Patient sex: M
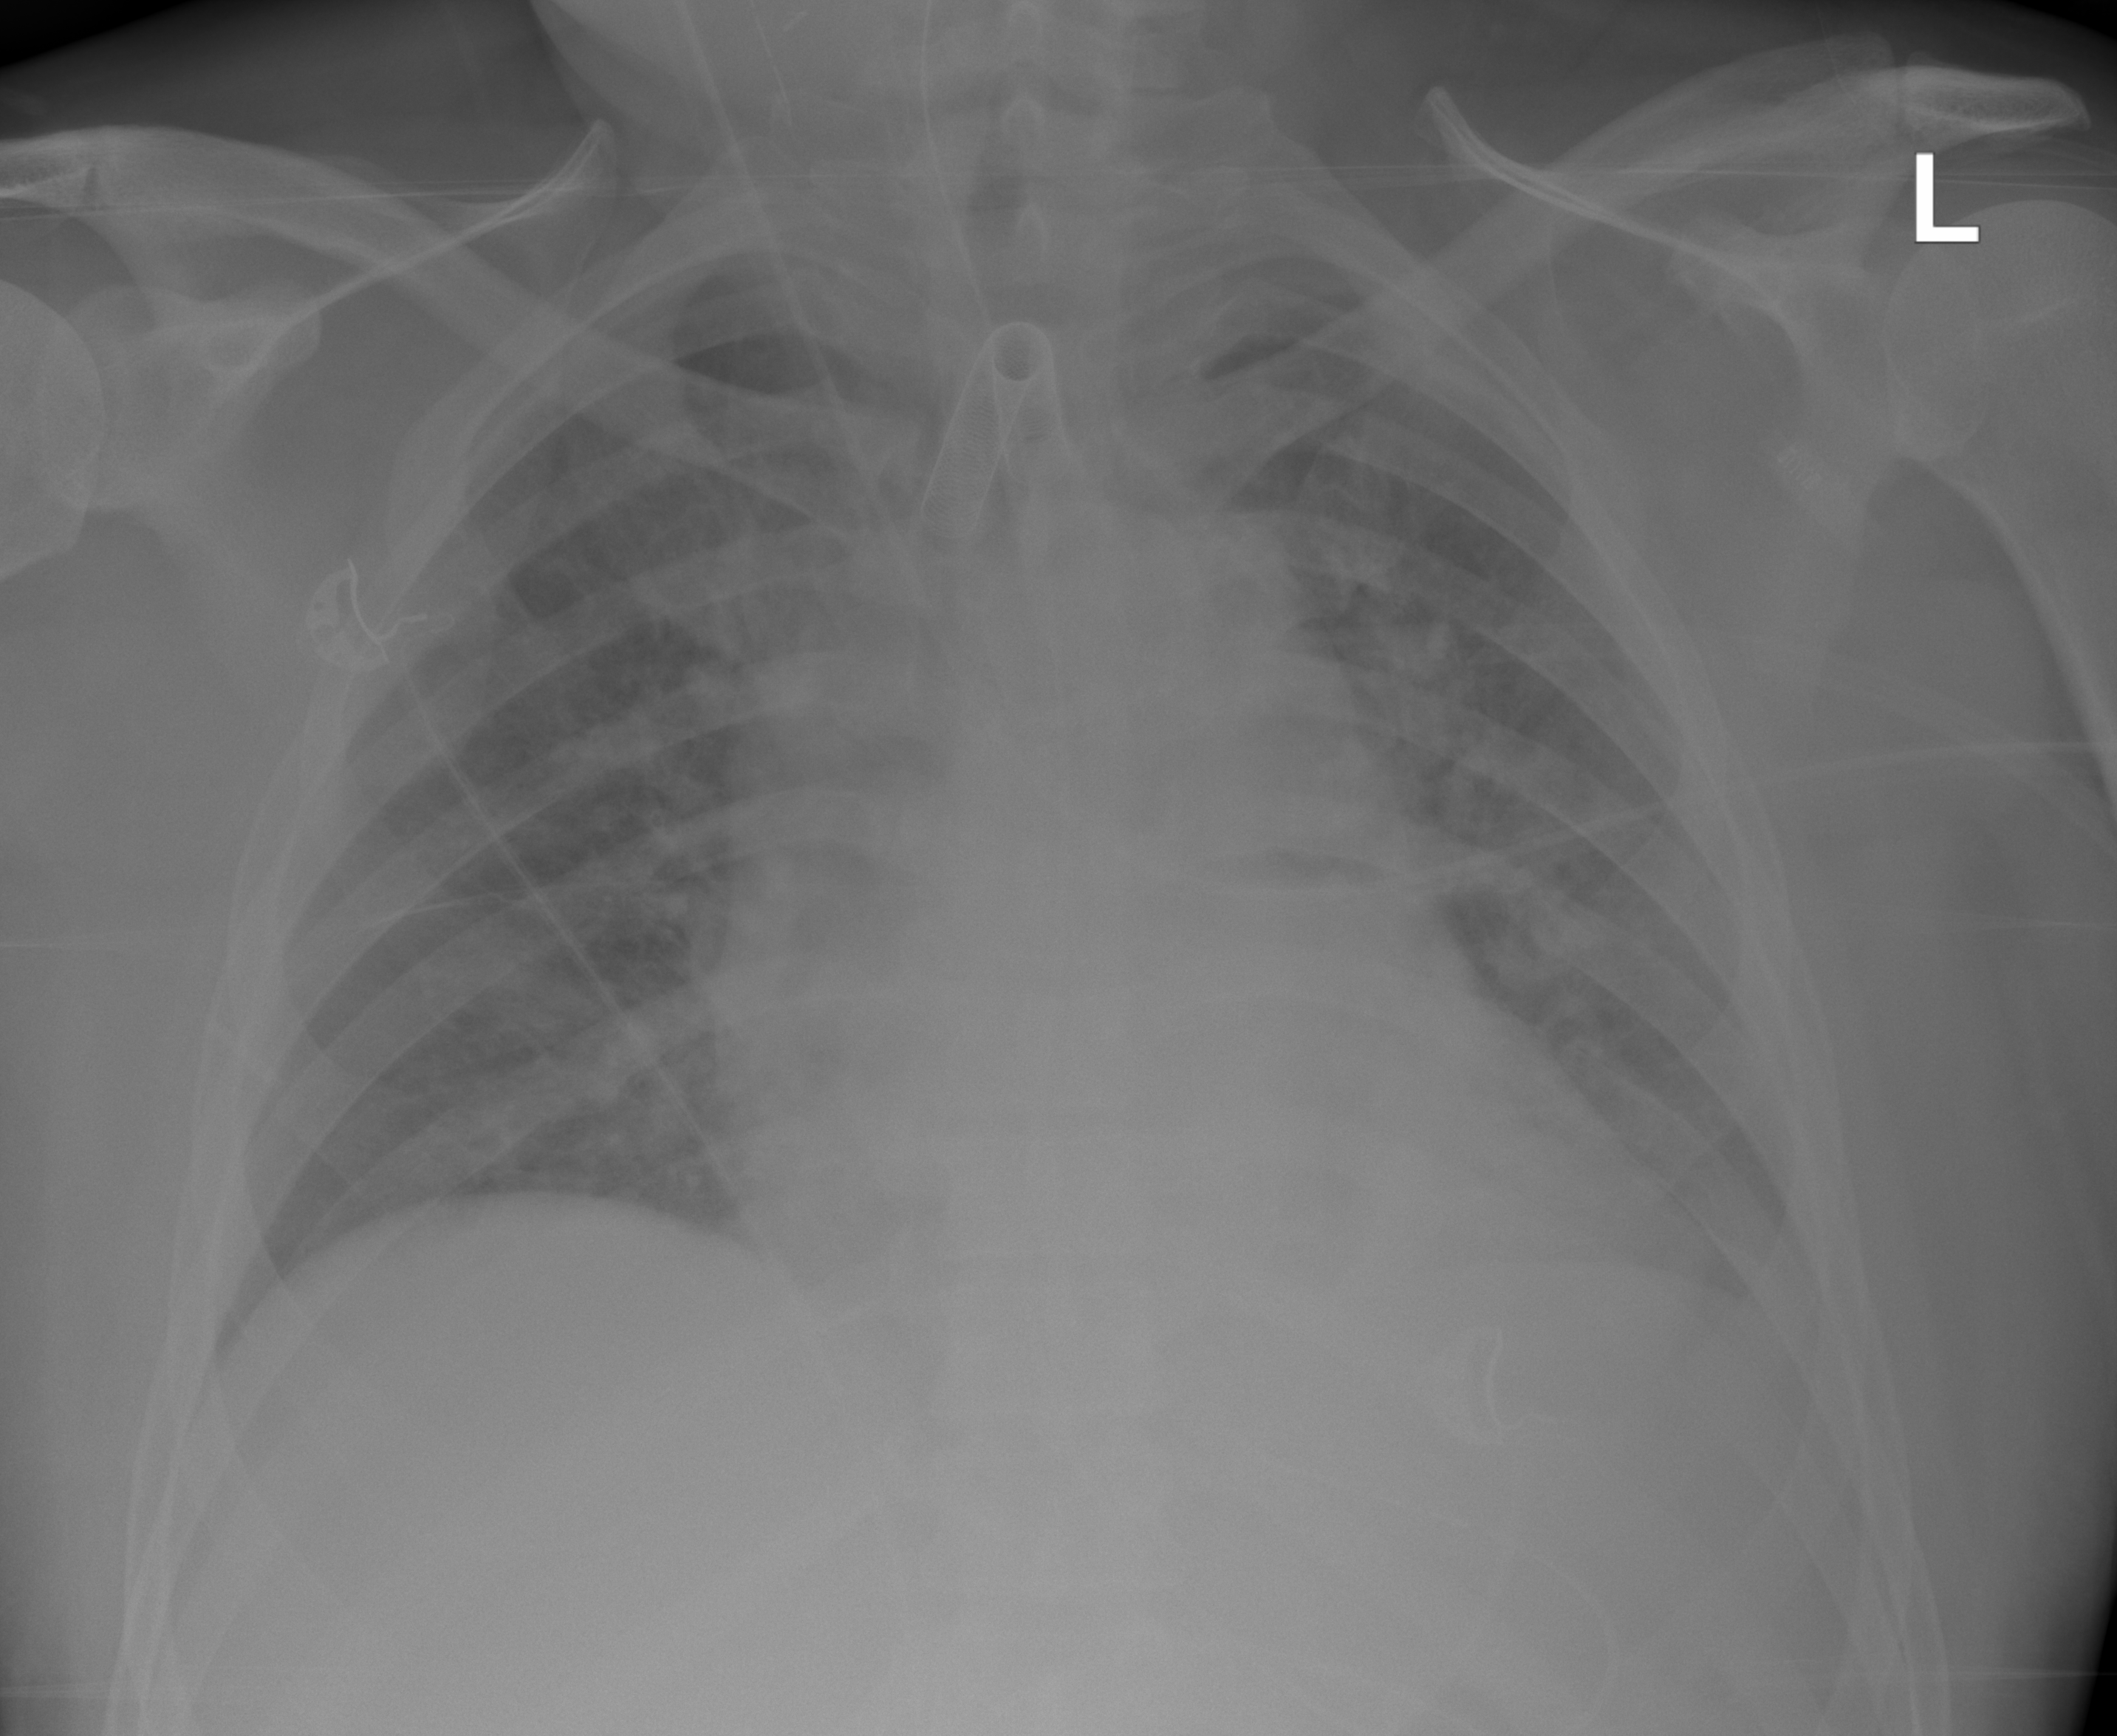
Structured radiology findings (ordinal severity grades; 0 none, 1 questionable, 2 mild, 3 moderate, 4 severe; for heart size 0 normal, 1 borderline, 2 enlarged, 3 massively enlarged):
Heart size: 0
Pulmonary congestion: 2
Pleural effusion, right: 0
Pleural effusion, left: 0
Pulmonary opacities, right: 0
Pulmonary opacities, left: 0
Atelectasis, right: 0
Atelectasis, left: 0